Field crop: maize
Growth stage: 1
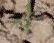
Species: atriplex